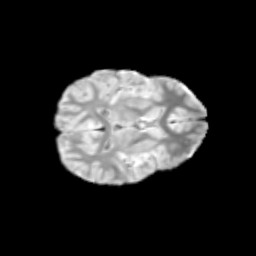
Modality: T2w
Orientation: axial
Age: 13
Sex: female
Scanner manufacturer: siemens
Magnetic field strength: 3 T
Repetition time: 3.8 s
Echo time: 0.07 s